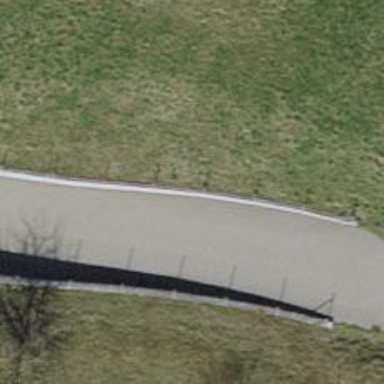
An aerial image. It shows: Concrete retaining wall.